Field crop: maize
Growth stage: 1
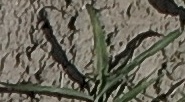
Species: sorghum